Interaction volume radius: 5 \u00c5
Interaction volume height: 25 \u00c5
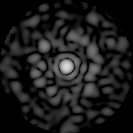
Disorder parameter: 0.8684